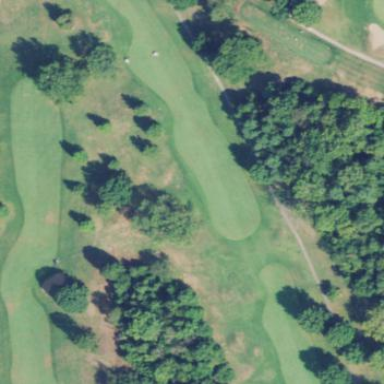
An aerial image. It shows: Golf fairway surrounded by grass.